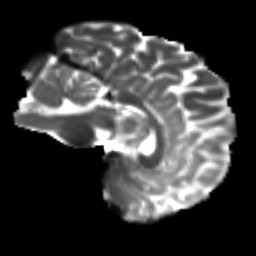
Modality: T2w
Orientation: sagittal
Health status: ill
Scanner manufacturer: siemens
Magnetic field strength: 3 T
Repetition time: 6.7 s
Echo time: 0.1 s